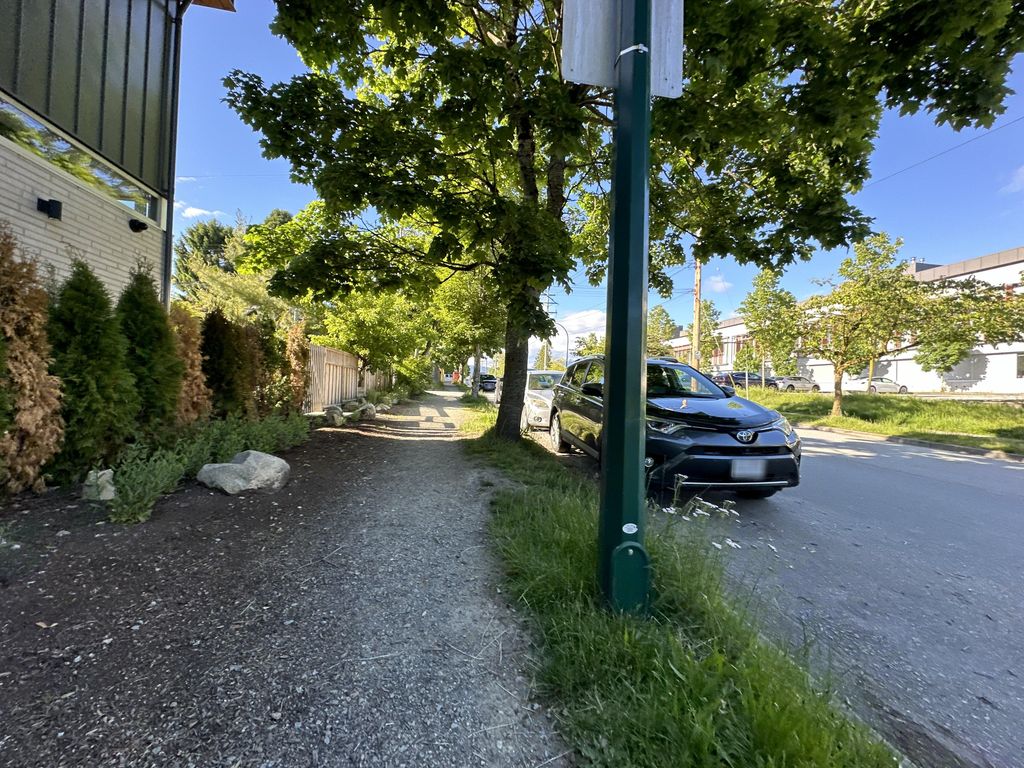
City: vancouver